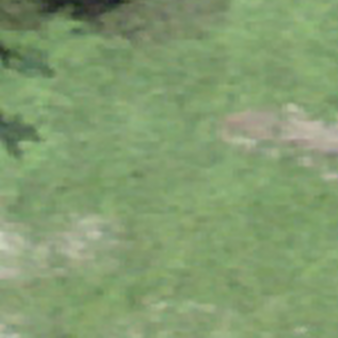
Label: other